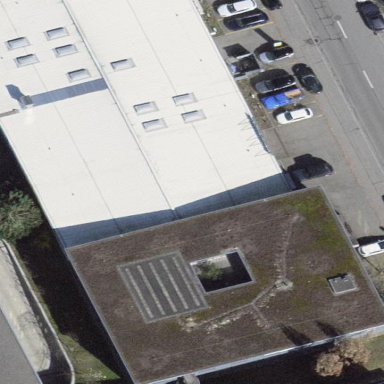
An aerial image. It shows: Commercial building.